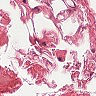
Metastatic tissue present: no